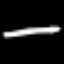
Label: pencil